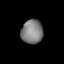
Tissue: lung
Cell type: Epithelial cells
Senescence score: 0.1998
Nuclear area (px): 509
Mean DAPI intensity: 127.306